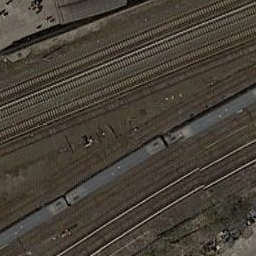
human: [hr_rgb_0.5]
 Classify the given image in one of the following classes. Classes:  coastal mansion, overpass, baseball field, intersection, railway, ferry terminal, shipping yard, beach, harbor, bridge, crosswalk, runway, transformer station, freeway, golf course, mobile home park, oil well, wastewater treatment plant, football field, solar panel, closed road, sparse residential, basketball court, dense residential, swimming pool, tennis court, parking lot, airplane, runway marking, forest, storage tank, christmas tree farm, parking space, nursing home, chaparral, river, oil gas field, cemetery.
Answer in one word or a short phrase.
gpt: railway